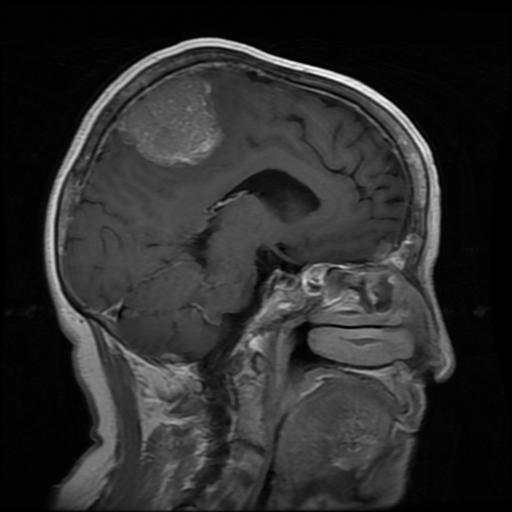
Label: meningioma